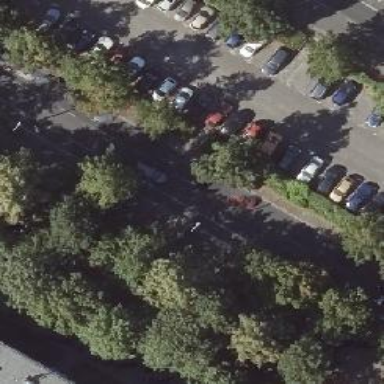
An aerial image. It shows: Unmarked crossing on footway.